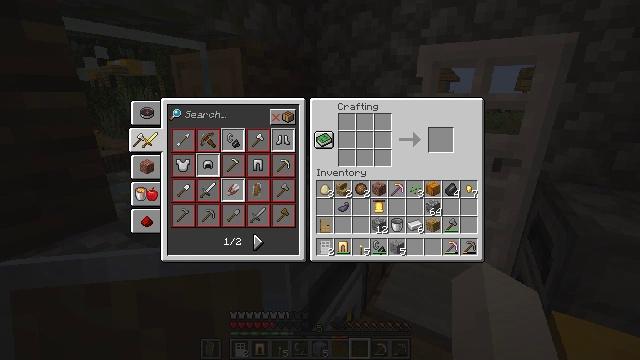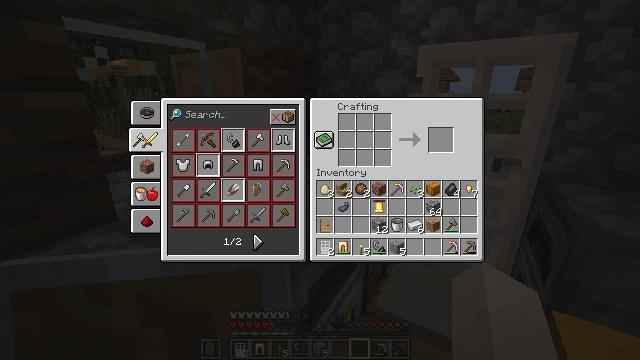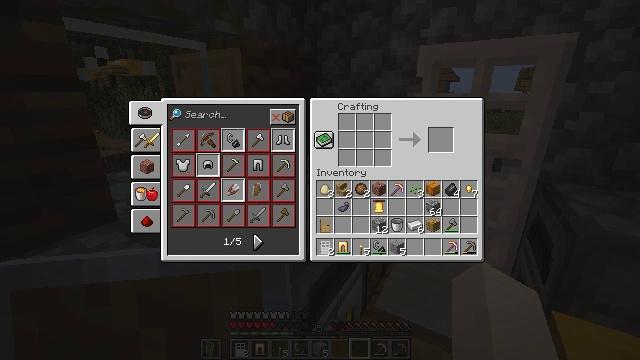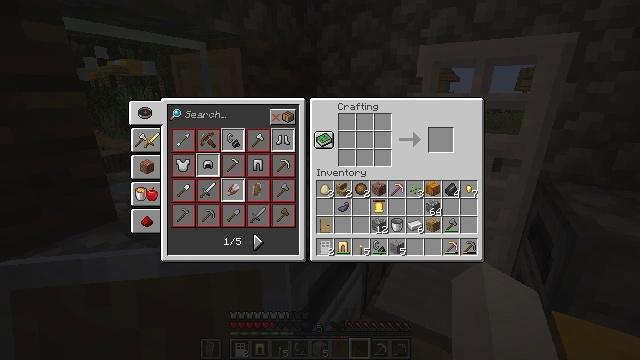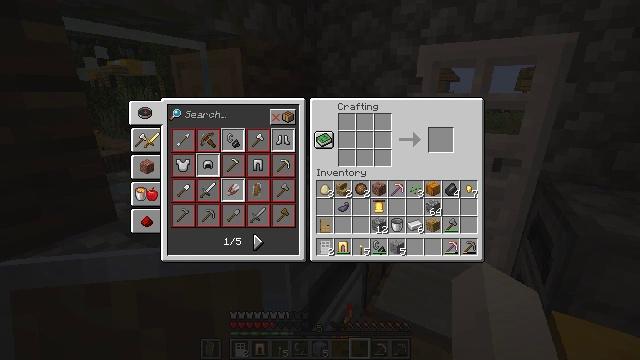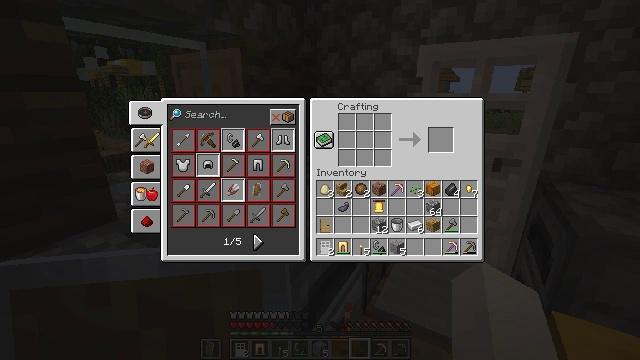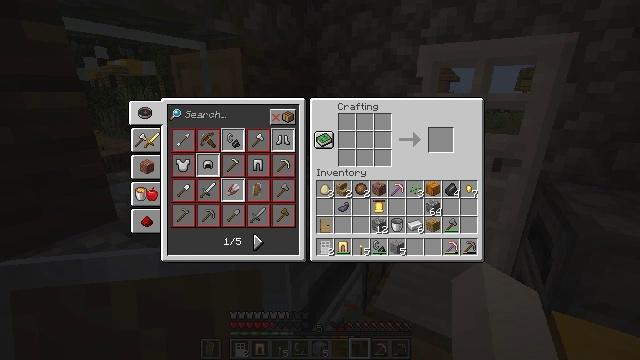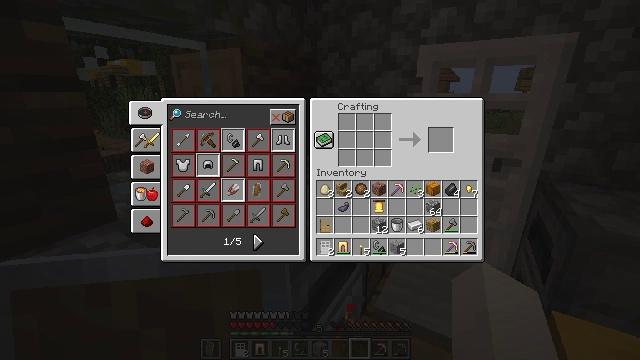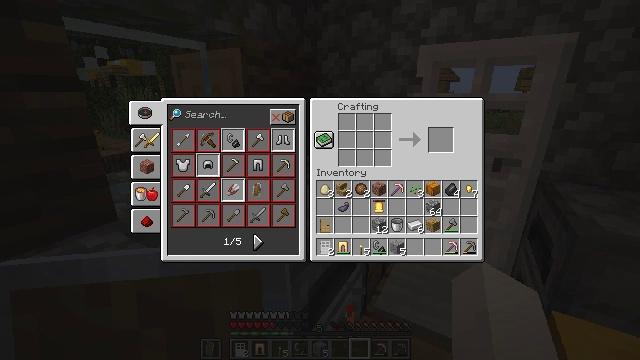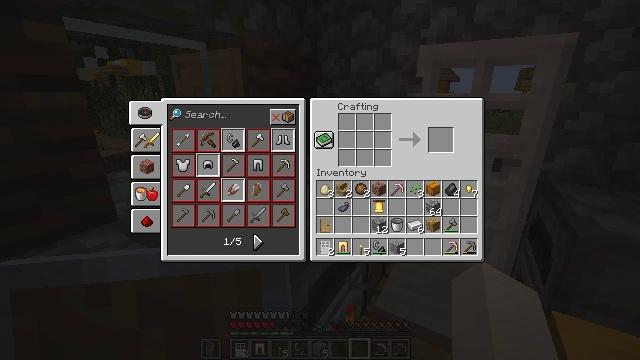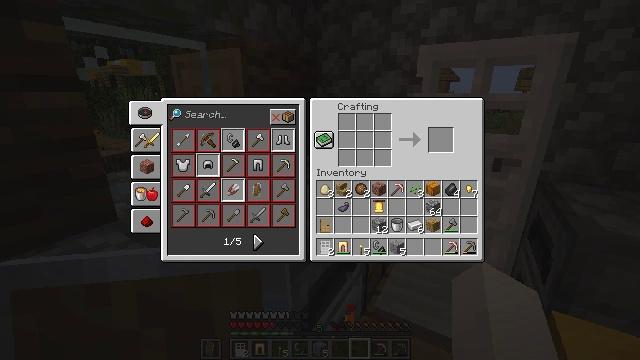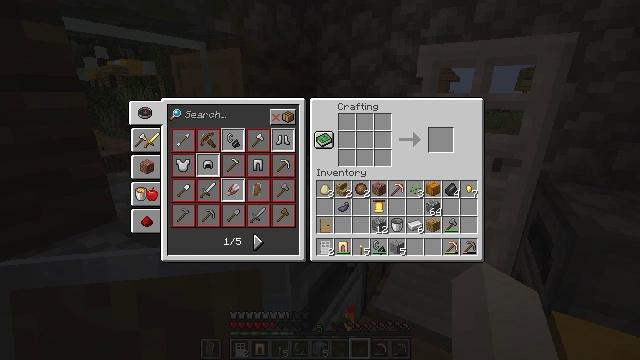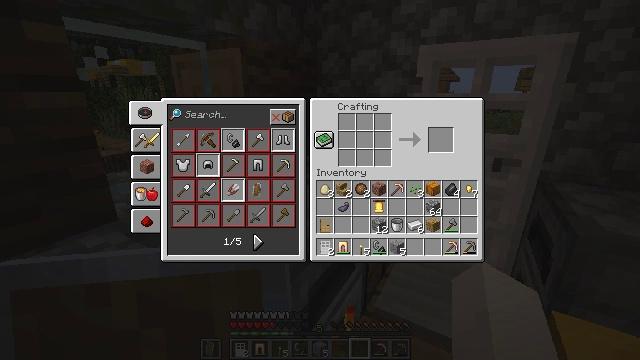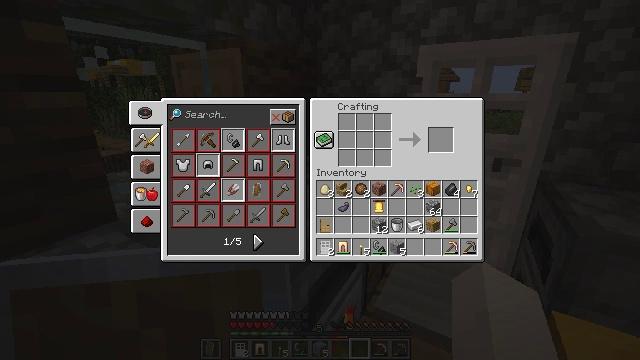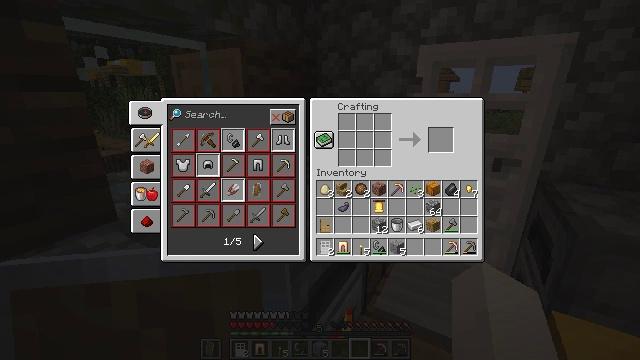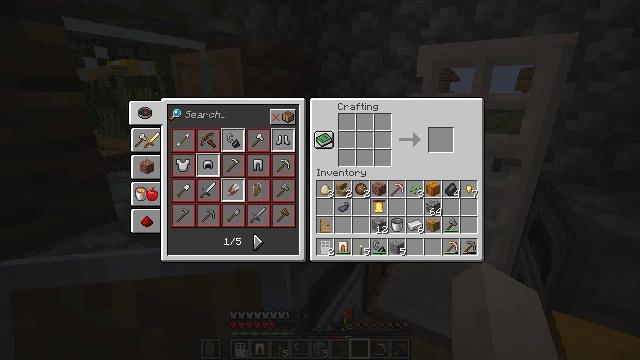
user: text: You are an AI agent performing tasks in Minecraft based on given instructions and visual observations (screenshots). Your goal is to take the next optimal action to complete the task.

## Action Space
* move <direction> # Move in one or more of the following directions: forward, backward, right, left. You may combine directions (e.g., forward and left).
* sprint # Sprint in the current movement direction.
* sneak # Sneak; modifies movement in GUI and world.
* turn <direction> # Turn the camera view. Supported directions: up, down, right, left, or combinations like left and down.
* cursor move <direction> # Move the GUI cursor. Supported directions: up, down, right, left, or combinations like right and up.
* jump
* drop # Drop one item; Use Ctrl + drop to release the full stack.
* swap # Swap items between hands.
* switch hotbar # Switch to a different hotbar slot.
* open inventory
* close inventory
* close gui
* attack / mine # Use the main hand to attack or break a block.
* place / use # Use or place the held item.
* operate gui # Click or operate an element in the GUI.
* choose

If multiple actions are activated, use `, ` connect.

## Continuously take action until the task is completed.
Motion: motion action
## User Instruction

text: Chop down the oak log.
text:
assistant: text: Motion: no_op
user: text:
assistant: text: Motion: attack / mine
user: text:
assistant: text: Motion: attack / mine
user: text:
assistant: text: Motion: attack / mine
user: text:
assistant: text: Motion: no_op
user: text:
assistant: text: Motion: turn right
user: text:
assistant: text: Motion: turn right
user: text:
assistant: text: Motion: no_op
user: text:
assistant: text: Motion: no_op
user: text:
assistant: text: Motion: no_op
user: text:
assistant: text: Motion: no_op
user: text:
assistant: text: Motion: no_op
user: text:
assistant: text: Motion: no_op
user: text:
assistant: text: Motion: turn right
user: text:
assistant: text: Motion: turn right
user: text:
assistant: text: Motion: no_op
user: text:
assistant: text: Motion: no_op
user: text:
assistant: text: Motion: no_op
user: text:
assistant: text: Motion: turn left
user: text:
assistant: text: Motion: turn left
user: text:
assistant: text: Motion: no_op
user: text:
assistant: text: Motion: no_op
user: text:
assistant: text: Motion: no_op
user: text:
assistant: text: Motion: turn right and down
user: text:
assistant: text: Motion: turn right and down
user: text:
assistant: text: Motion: turn right and down
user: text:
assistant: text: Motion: no_op
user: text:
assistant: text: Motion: no_op
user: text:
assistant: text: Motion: no_op
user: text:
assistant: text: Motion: no_op